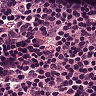
Metastatic tissue present: no